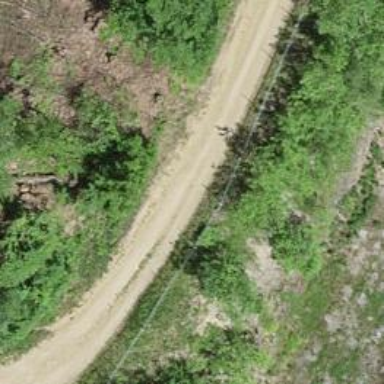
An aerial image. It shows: Gravel track with grade3 tracktype.